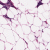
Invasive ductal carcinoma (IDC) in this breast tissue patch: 1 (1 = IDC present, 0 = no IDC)